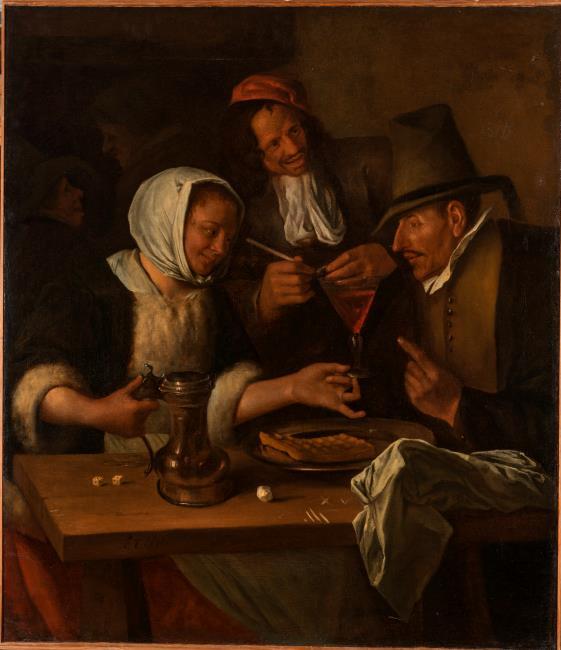
Title: Figuren rond een tafel in de herberg
Artist: Jan Steen
Earliest date: 1641
Latest date: 1679
Genre: painting
Iconography: Tobacco
Keywords: inn scene, pastry, offering, talk, dice, wine glass, pipe, chalk, genre